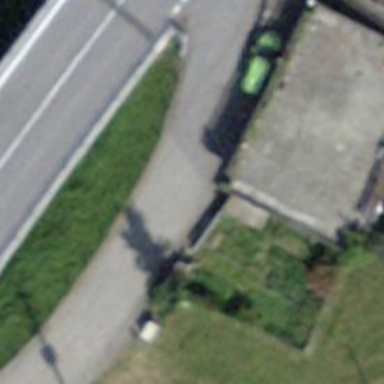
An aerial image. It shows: Bus stop with platform for public transport.